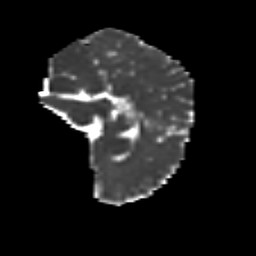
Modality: MD
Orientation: sagittal
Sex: female
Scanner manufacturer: siemens
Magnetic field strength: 3 T
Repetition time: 5 s
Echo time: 0.071 s